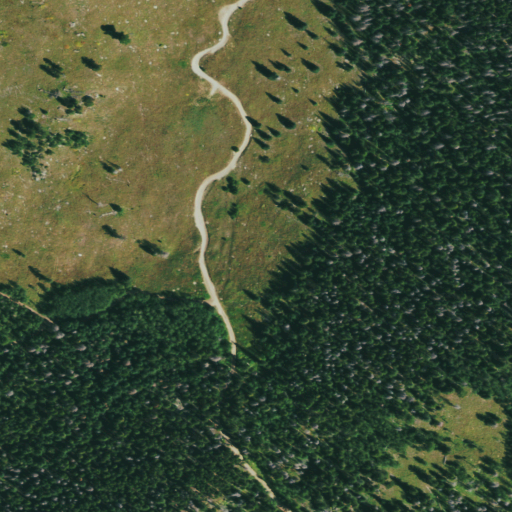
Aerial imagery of plain(s) in Colorado named Foggy Park containing grassland, shrub, open development, high intensity development, medium intensity development, evergreen forest, and low intensity development